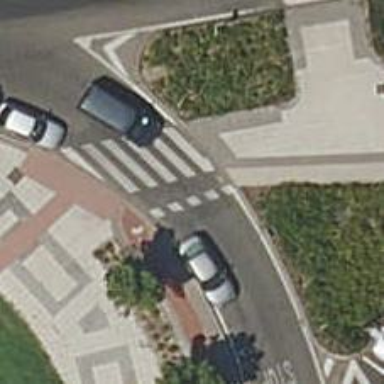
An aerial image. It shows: Uncontrolled crossing on cycleway.